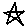
Label: star